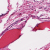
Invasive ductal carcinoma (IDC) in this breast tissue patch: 0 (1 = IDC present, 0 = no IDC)